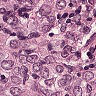
Metastatic tissue present: yes